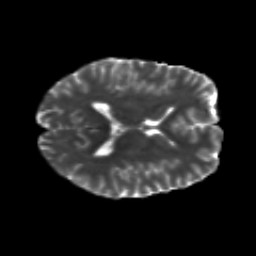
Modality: T2w
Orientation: axial
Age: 21
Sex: male
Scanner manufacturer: siemens
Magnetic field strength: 3 T
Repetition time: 8.8 s
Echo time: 0.085 s